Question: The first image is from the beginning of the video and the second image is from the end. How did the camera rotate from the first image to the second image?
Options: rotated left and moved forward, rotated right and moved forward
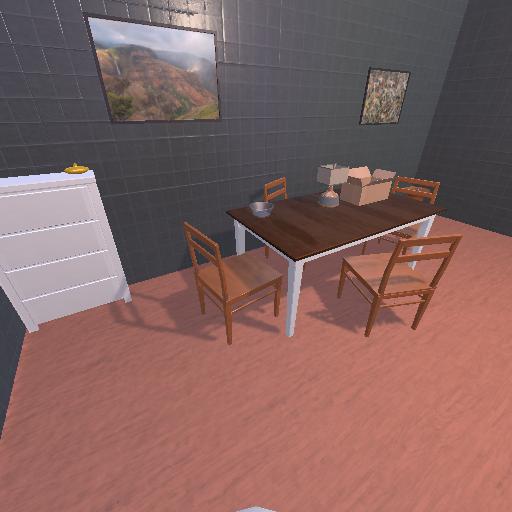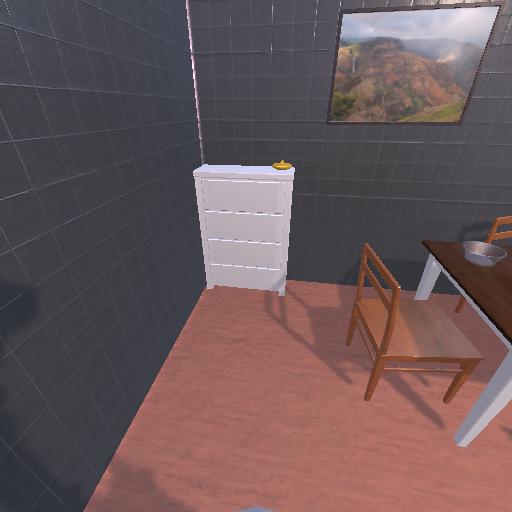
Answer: rotated left and moved forward